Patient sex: M
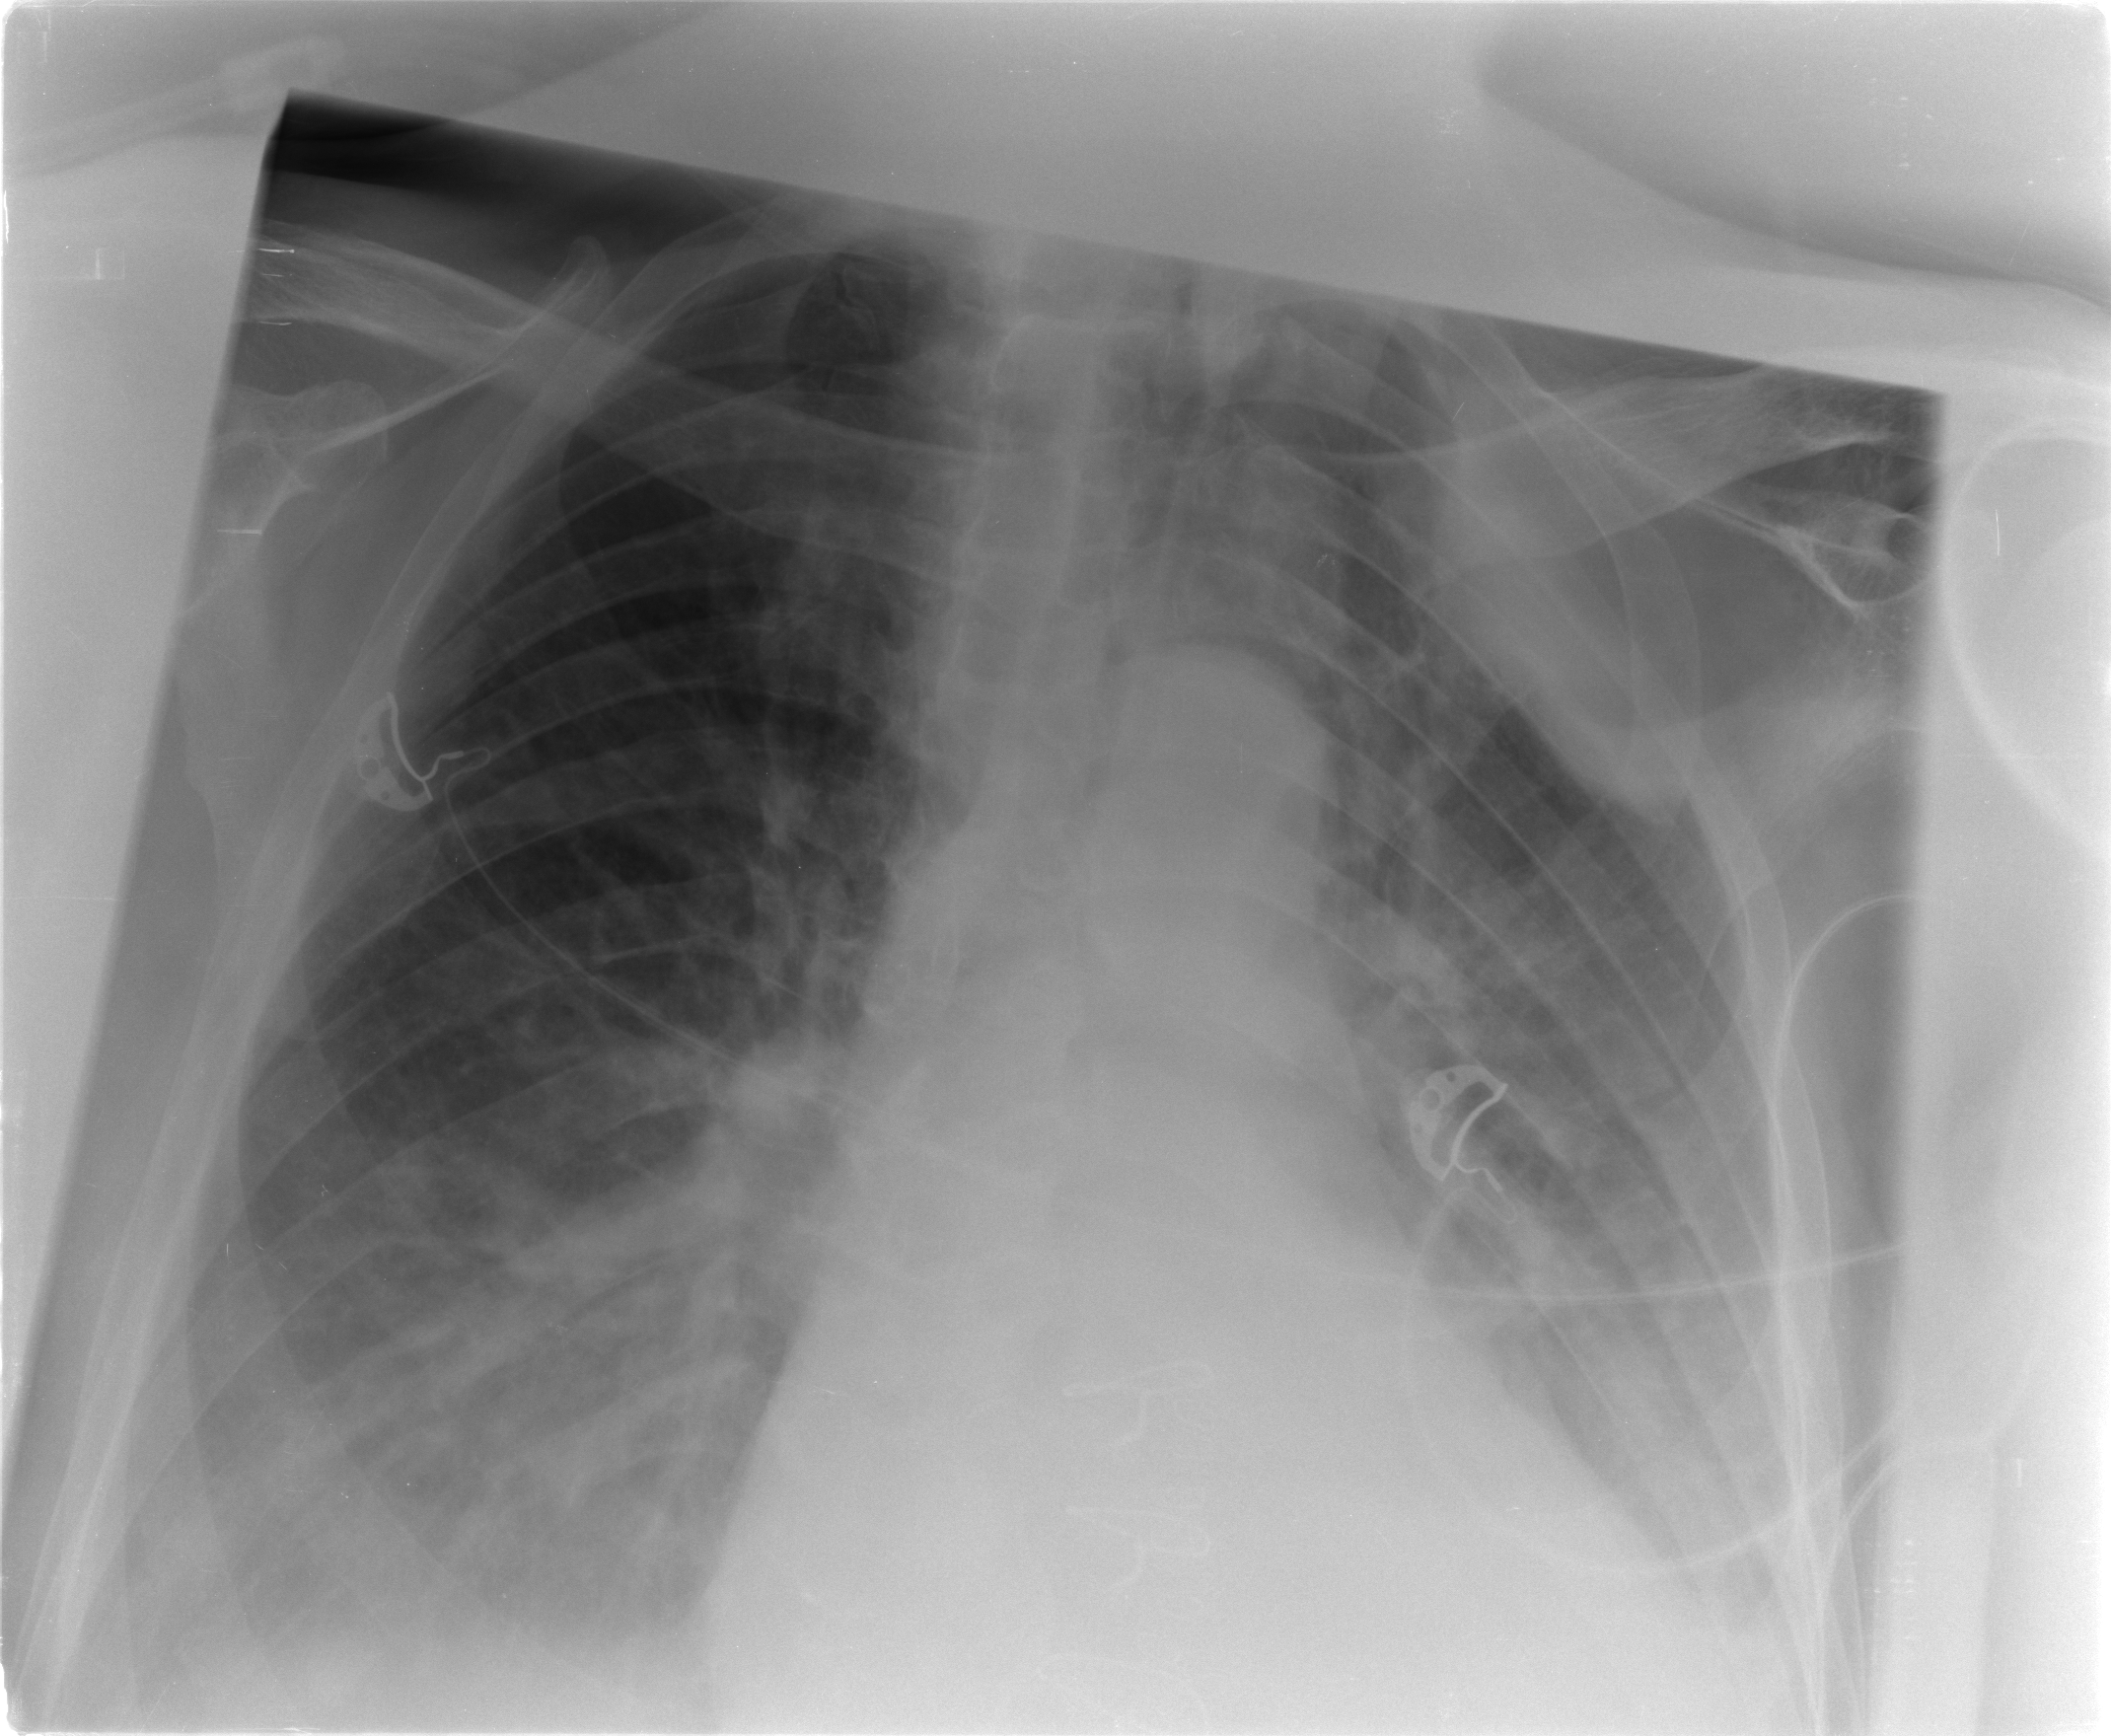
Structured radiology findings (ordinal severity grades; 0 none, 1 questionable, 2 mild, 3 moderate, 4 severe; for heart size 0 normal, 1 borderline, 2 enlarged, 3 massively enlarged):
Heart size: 2
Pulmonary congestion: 2
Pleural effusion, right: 2
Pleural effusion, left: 2
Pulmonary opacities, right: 2
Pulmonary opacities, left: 2
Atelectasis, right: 2
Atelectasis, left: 2